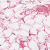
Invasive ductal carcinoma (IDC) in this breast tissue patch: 0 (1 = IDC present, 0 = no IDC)